Question: I'm using Bootstrap 3.0.3 and following the CSS documentation (<URL> to implement a inline form-field.
My HTML is:
'''
<form class="form-inline" role="form">
<%= form_for(resource, :as => resource_name, :url => session_path(resource_name)) do |f| %>
<div class="form-group">
<div><%= f.label :login %>
<%= f.text_field :login %></div>
</div>
<div class="form-group">
<div><%= f.label :password %><br />
<%= f.password_field :password %></div>
</div>
<div class="checkbox">
<label>
<input type="checkbox"> Remember me
</label>
</div>
<% end %>
<button type="submit" class="btn btn-default">Sign in</button>
</form>
'''
Generated HTML:
'''
<form class="form-inline" role="form">
<div style="margin:0;padding:0;display:inline"><input name="utf8" value="" type="hidden"><input name="authenticity_token" value="**" type="hidden"></div>
<div class="form-group">
<div><label for="user_login">Login</label>
<input id="user_login" name="user[login]" type="text"></div>
</div>
<div class="form-group">
<div><label for="user_password">Password</label><br>
<input id="user_password" name="user[password]" type="password"></div>
</div>
<div class="checkbox">
<label>
<input type="checkbox"> Remember me
</label>
</div>
</form> <button type="submit" class="btn btn-default">Sign in</button>
'''
However my result is:

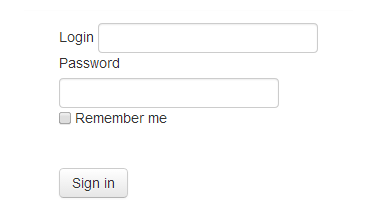
Answer: I think it's because you have missed this class to your input controls: 'class="form-control"'
Consider to add the placeholder and the 'class="sr-only"' on the labels.
Ref: <URL>
Code:
'''
<form class="form-inline" role="form">
<div style="margin:0;padding:0;display:inline"><input name="utf8" value="" type="hidden"><input name="authenticity_token" value="**" type="hidden"></div>
<div class="form-group">
<div><label lass="sr-only" for="user_login">Login</label>
<input id="user_login" name="user[login]" type="text" class="form-control"></div>
</div>
<div class="form-group">
<div><label lass="sr-only" for="user_password">Password</label><br>
<input id="user_password" name="user[password]" type="password" class="form-control"></div>
</div>
<div class="checkbox">
<label>
<input type="checkbox"> Remember me
</label>
</div>
<button type="submit" class="btn btn-default">Sign in</button><form/>
'''
Demo: <URL>